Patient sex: F
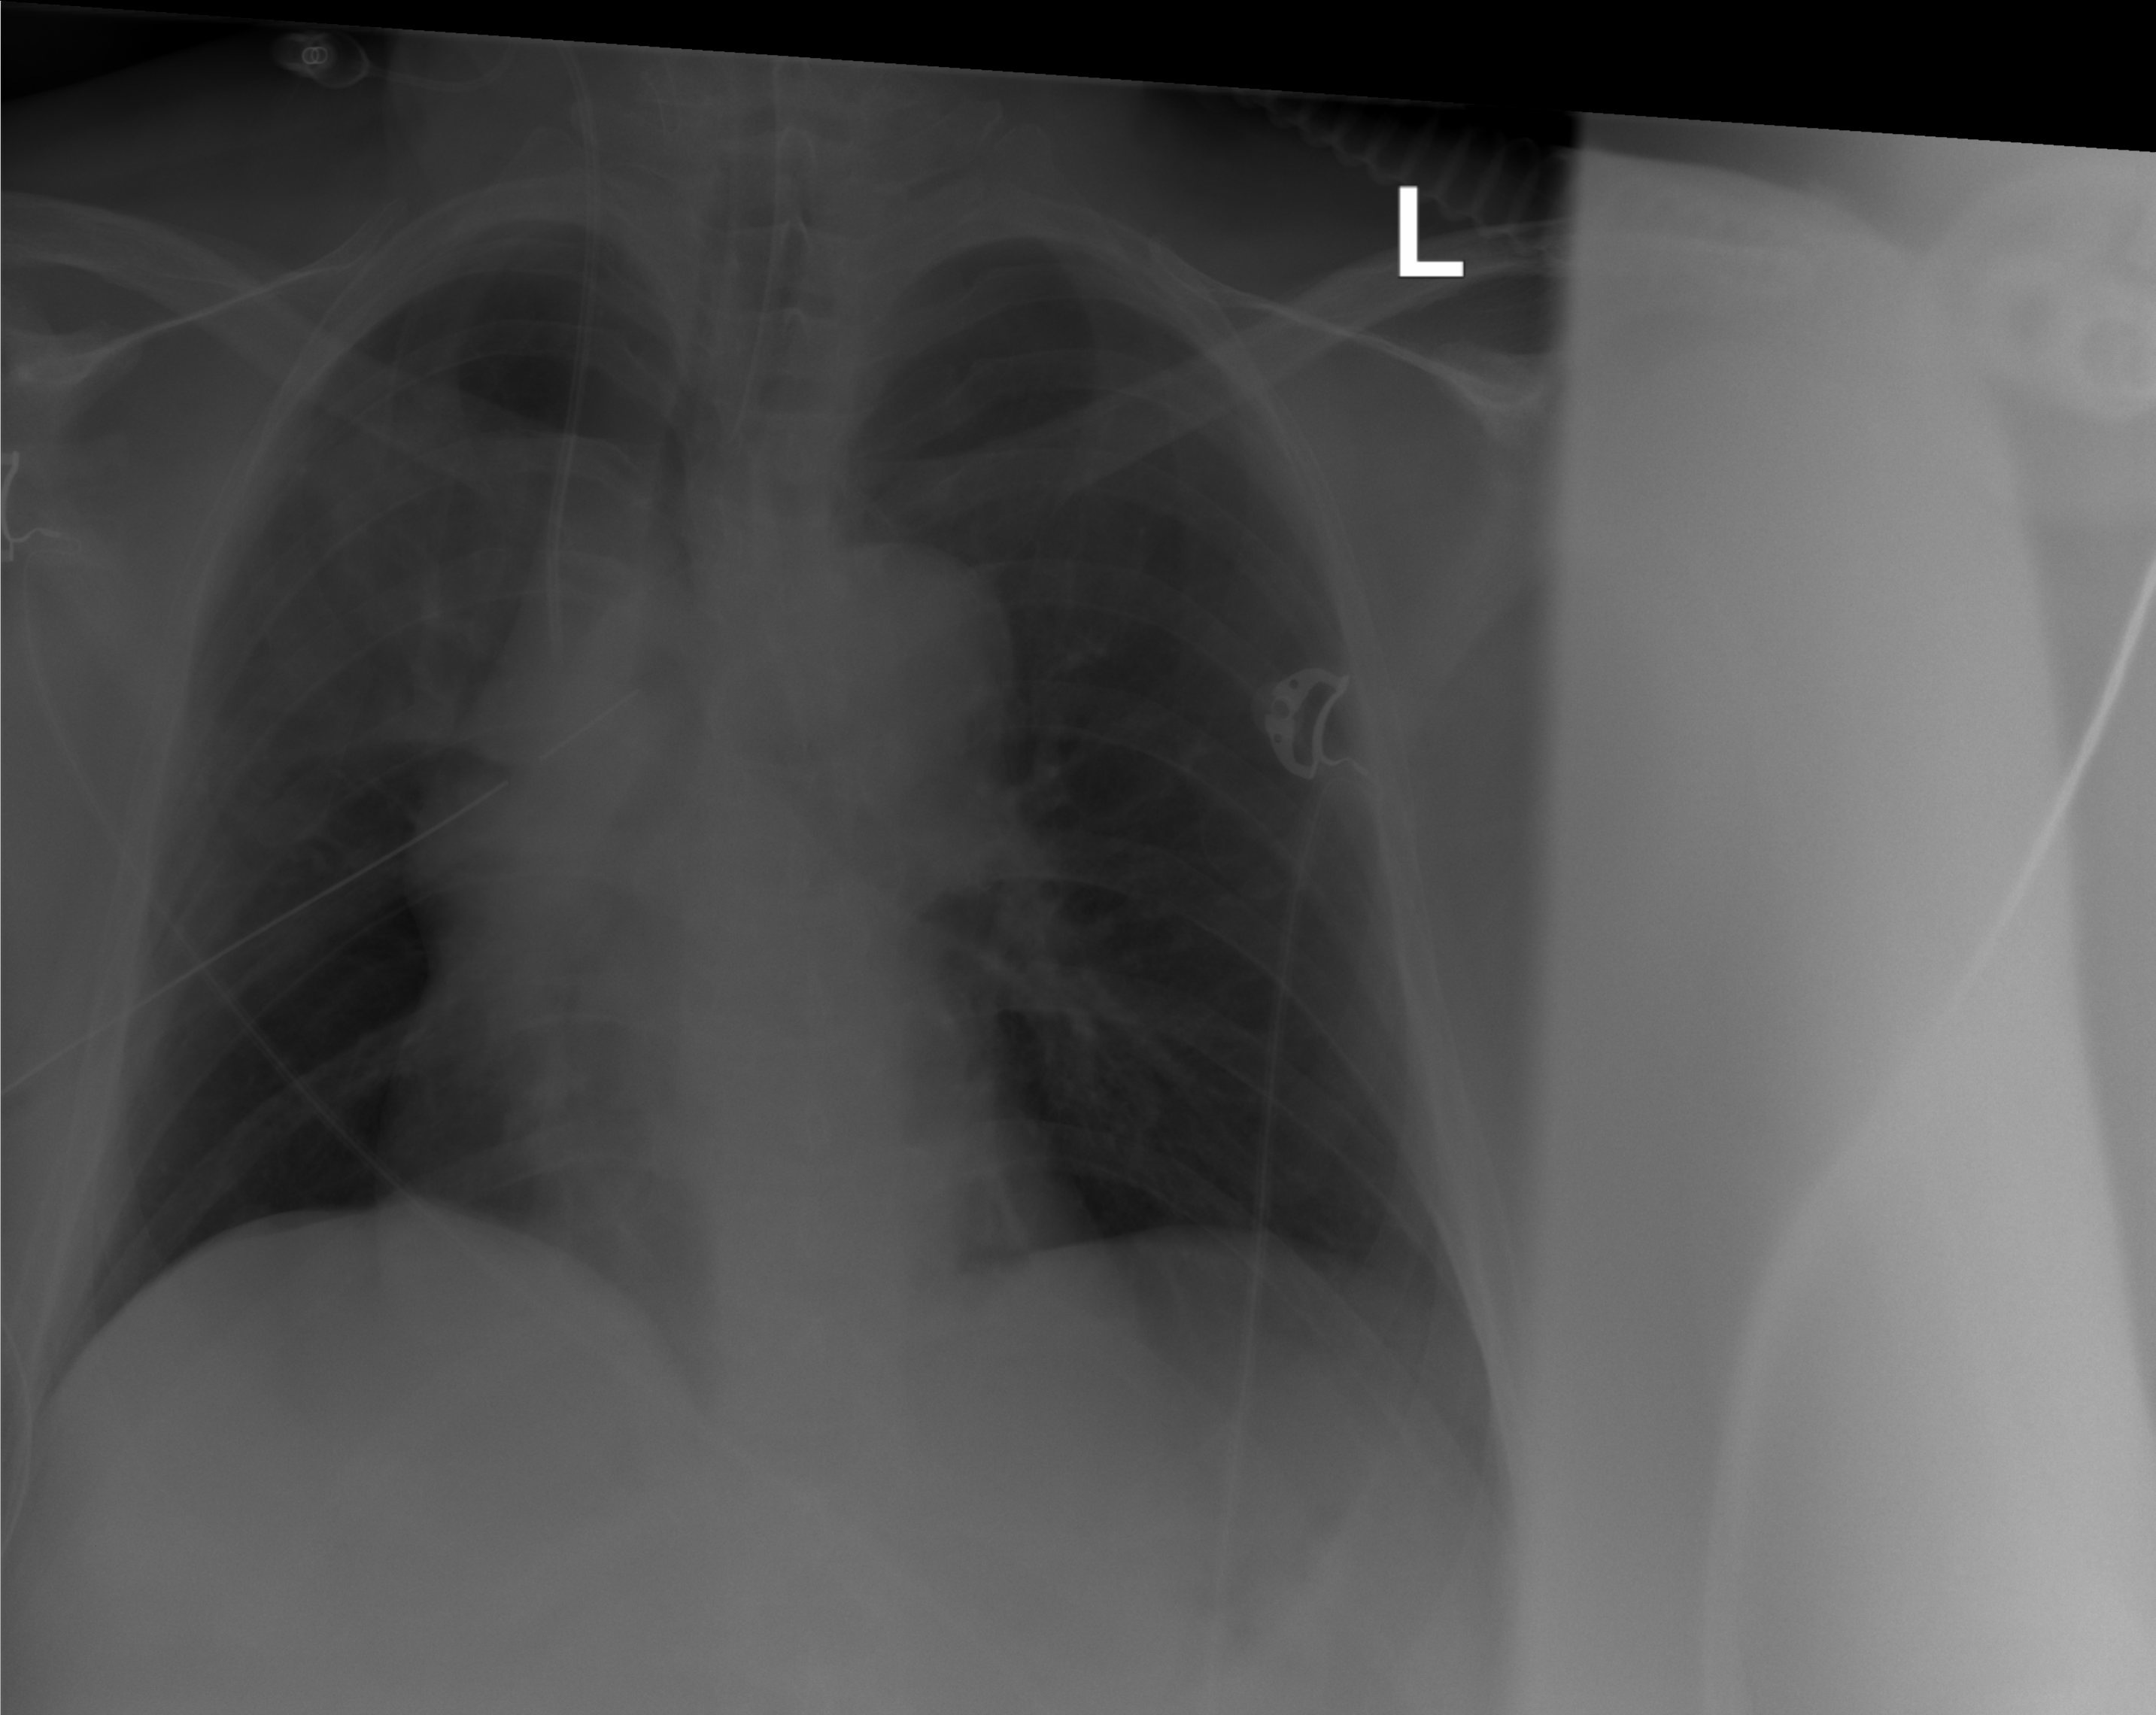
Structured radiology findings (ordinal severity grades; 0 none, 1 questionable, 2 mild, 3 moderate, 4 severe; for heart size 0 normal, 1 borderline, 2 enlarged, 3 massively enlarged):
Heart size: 0
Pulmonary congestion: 0
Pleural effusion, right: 0
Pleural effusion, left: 0
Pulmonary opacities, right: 1
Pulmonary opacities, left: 0
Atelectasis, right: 2
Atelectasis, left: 0